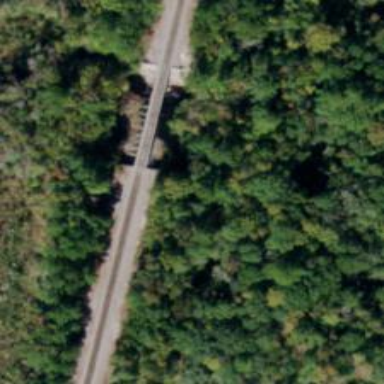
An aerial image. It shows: Bridge over railway line.